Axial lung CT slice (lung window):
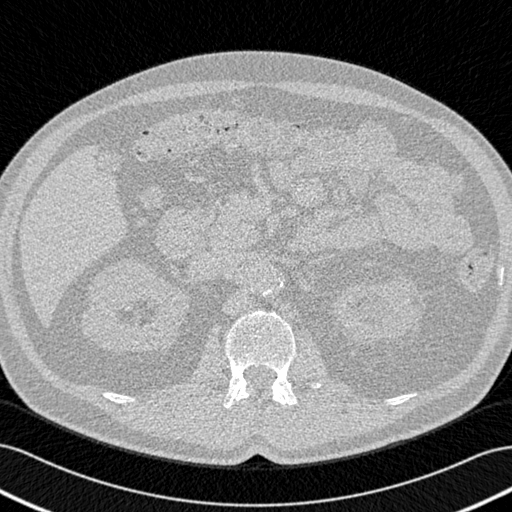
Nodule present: no